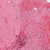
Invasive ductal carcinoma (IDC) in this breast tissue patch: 0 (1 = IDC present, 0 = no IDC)